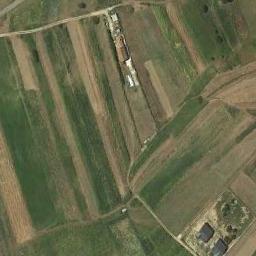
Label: rectangular_farmland